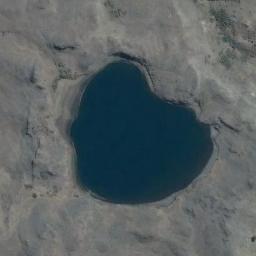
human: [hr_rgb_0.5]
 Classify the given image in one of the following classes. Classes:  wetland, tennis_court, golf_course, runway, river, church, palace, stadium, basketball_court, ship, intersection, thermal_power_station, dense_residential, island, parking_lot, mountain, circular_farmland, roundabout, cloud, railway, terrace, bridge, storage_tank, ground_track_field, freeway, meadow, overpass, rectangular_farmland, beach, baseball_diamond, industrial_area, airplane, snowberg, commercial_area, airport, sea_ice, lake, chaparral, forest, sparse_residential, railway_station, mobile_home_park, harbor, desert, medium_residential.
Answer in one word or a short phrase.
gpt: lake